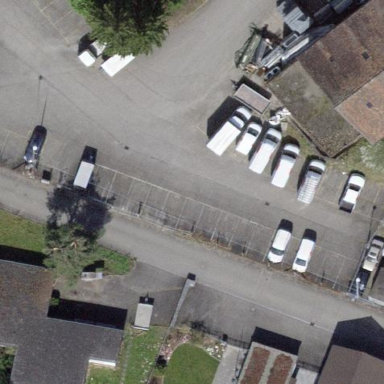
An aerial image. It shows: Parking area with surface.